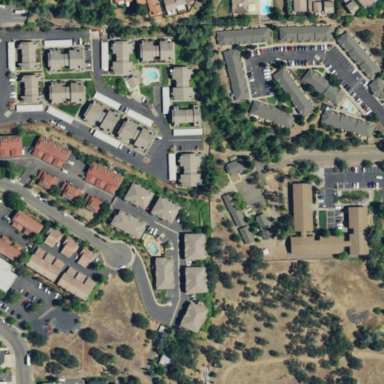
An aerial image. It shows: Residential area with apartments.